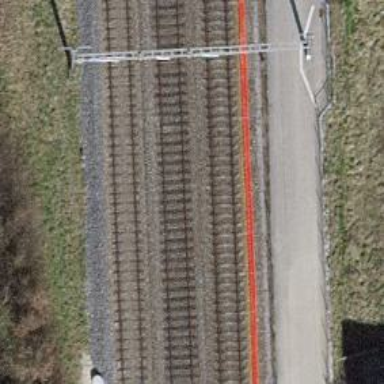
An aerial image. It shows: Single-track electrified railway with contact line.